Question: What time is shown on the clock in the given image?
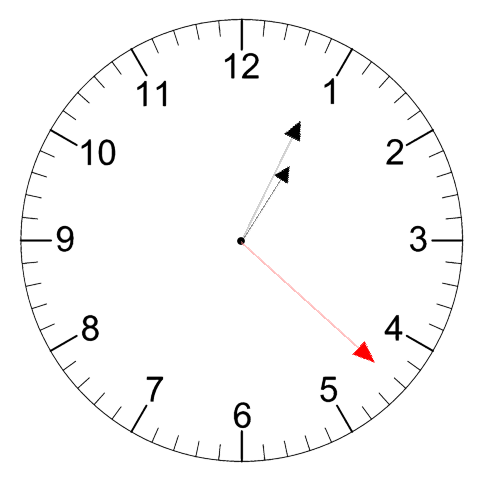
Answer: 01:04:22